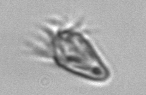
Label: Paratontonia_gracillima